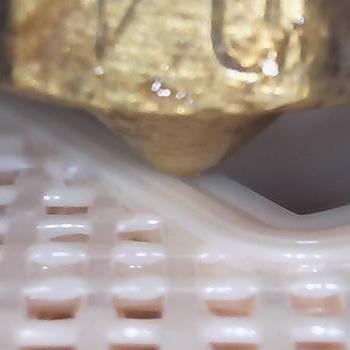
Flow rate: 84%